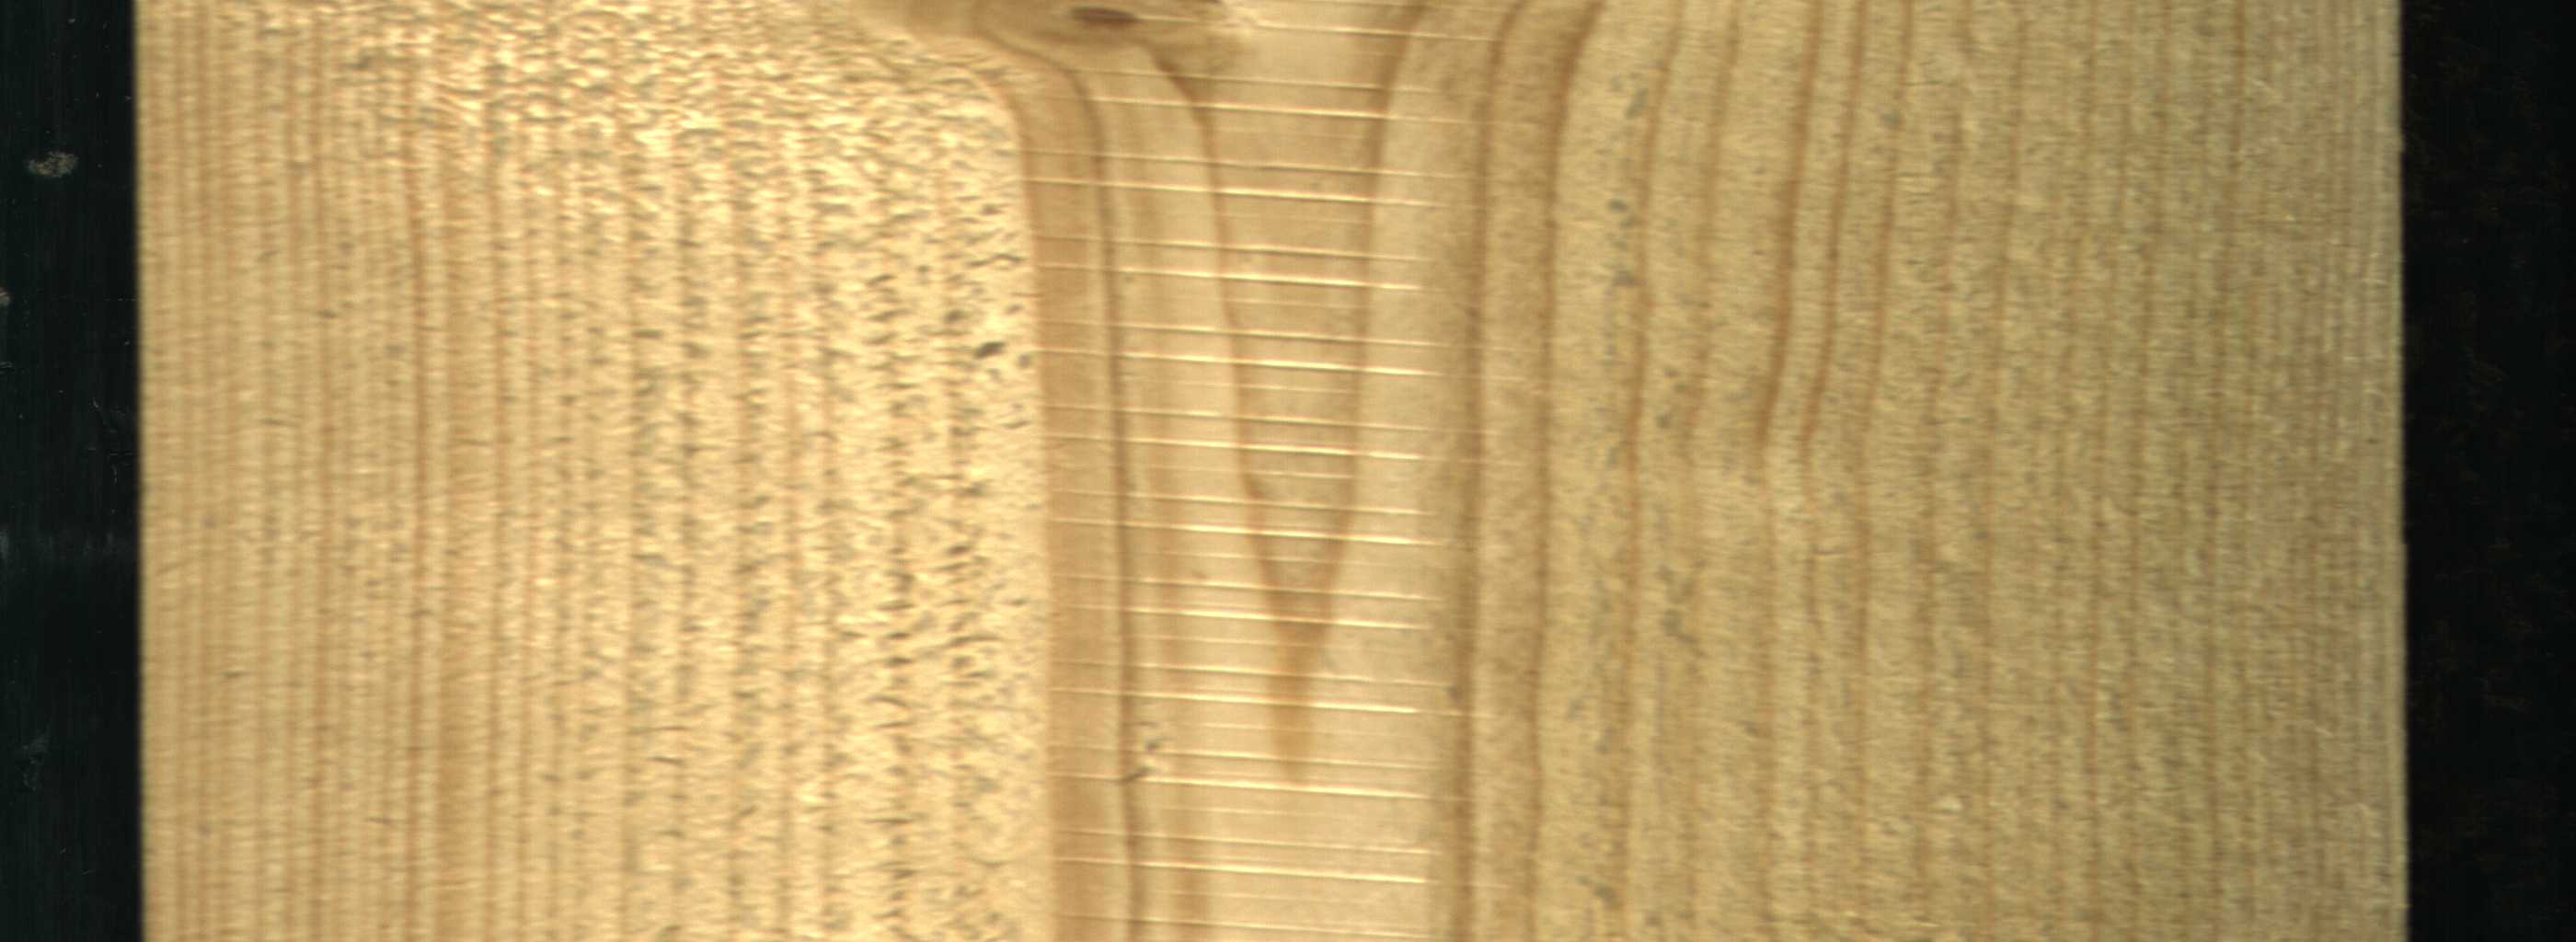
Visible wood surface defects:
Live_Knot